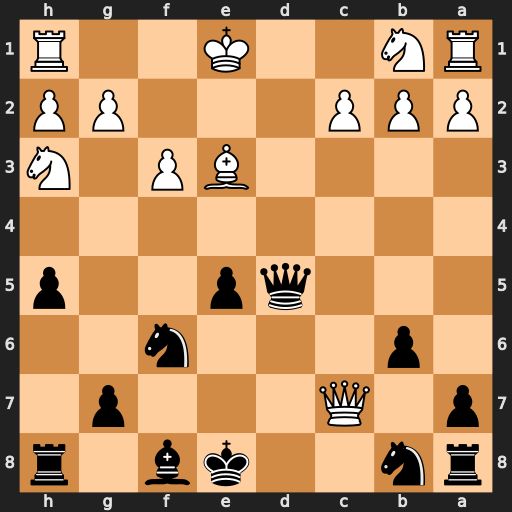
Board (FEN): rn2kb1r/p1Q3p1/1p3n2/3qp2p/8/4BP1N/PPP3PP/RN2K2R
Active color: b
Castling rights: KQkq
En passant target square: -
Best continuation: Na6 Nc3 Nxc7